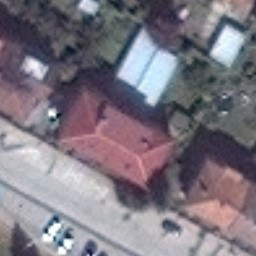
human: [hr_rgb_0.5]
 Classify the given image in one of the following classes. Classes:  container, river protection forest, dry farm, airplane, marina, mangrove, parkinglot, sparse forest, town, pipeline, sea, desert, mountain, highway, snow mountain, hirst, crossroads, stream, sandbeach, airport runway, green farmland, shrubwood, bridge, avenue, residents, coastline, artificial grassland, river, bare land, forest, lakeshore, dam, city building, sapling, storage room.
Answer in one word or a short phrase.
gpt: residents